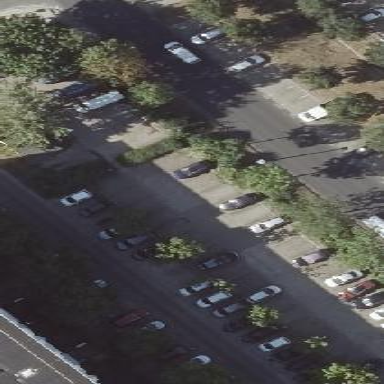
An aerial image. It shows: Street side parking on concrete surface.